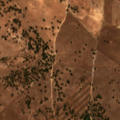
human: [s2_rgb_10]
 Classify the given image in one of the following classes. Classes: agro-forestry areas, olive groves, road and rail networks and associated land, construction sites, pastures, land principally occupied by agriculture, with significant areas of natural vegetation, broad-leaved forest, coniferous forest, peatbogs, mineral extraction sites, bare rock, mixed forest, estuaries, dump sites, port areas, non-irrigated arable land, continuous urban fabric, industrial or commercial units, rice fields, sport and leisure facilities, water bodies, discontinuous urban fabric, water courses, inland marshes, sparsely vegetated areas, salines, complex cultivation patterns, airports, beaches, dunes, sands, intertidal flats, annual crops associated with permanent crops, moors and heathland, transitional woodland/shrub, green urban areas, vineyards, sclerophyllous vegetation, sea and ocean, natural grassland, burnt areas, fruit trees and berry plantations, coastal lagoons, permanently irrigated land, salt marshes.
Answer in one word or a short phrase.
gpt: non-irrigated arable land, pastures, agro-forestry areas, transitional woodland/shrub